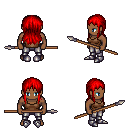
a pixel art fantasy rpg character, male body template, human, dark skin, brown pirate shirt, metal pants, red unkempt hairstyle, metal boots, spear, four views (front, back, left, right), 2x2 character sprite sheet, small pixel art, hard edges, no anti-aliasing